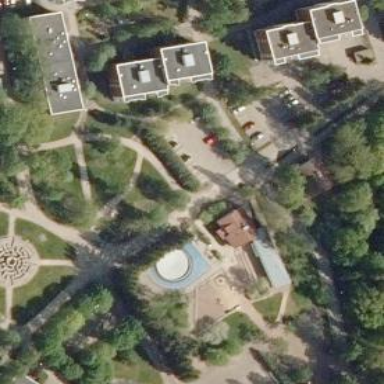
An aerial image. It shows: Playground area for leisure land.